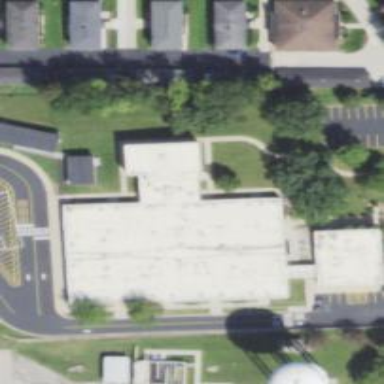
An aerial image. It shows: School building.